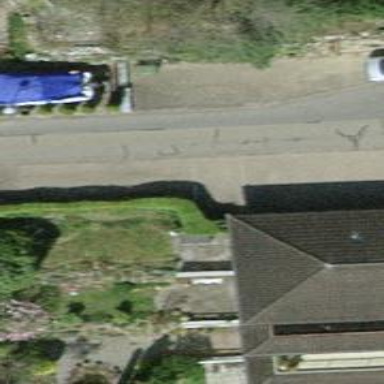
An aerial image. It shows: Hedge acting as barrier.